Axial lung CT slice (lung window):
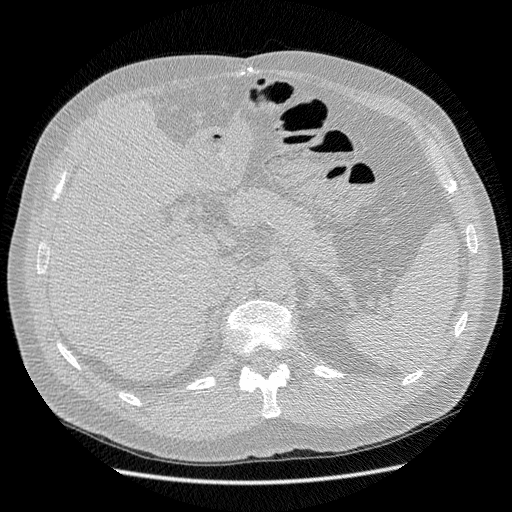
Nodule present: no